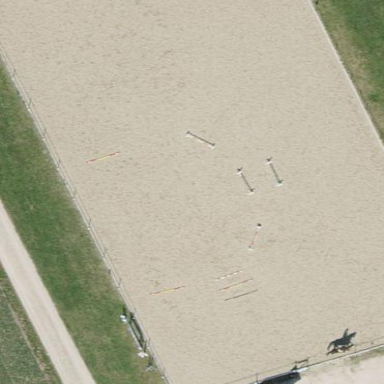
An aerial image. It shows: Equestrian pitch with sand surface.